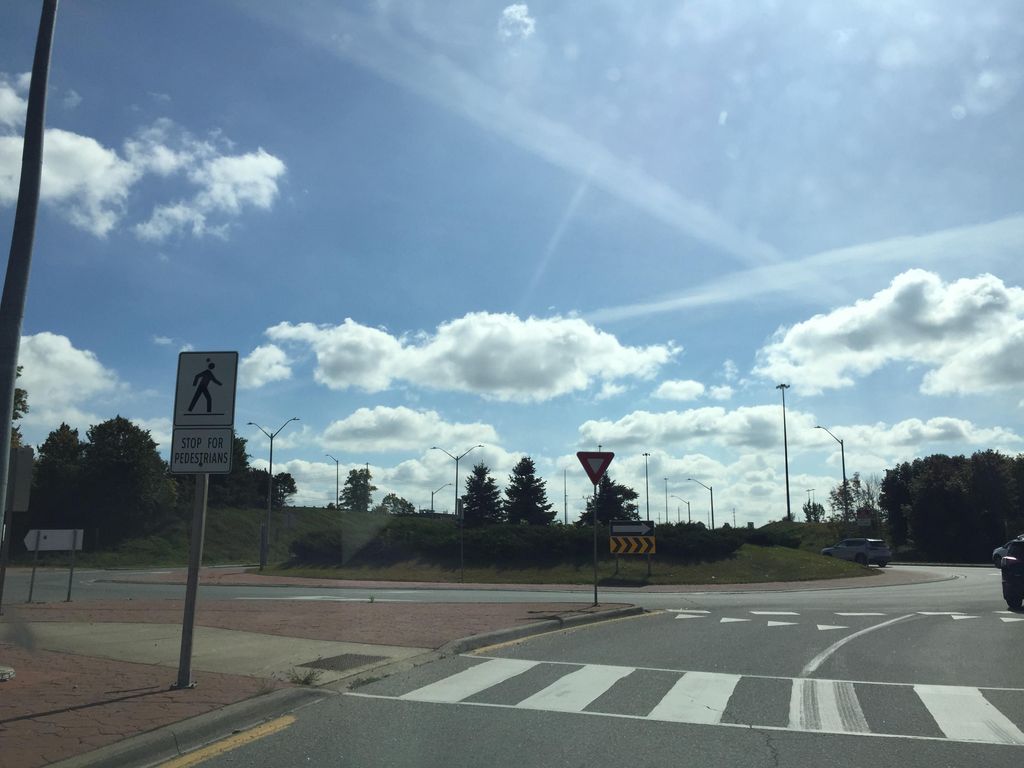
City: kitchener-waterloo